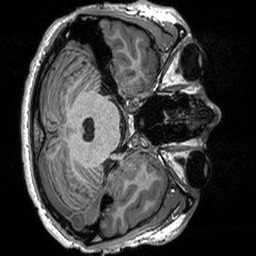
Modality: T1w
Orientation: axial
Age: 24
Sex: male
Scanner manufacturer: siemens
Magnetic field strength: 3 T
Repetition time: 2.3 s
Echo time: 0.00298 s